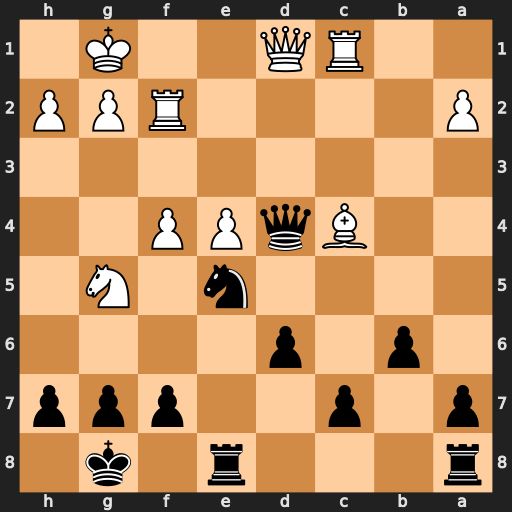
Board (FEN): r3r1k1/p1p2ppp/1p1p4/4n1N1/2BqPP2/8/P4RPP/2RQ2K1
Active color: b
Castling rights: -
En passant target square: -
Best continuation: Qxd1+ Rxd1 Nxc4